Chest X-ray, AP view. Patient: 20 years old, sex M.
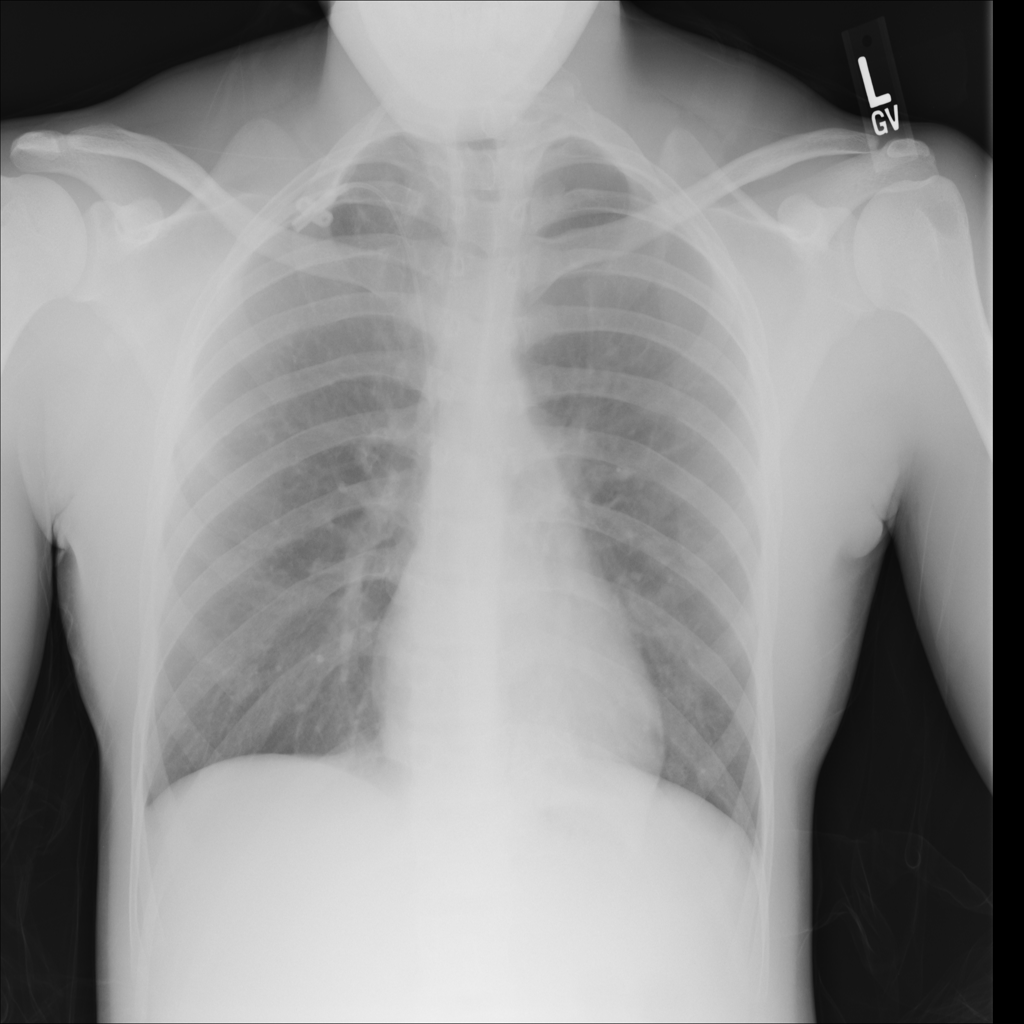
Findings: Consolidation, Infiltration